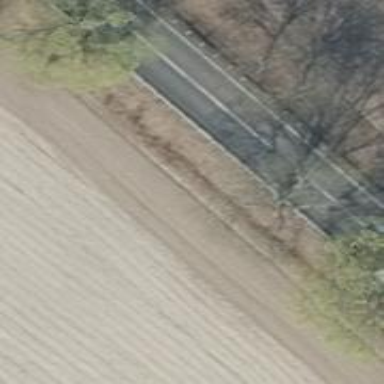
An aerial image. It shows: Row of deciduous broadleaved trees.